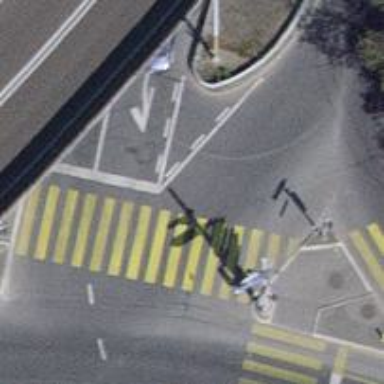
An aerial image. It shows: Road crossing with traffic signals.